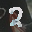
Label: 2